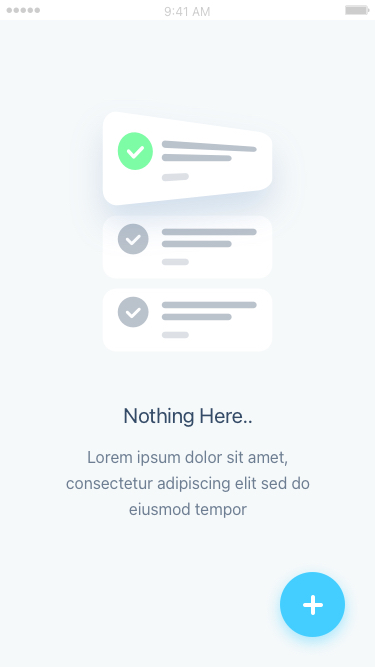
Text in this UI design:
Lorem ipsum dolor sit amet, consectetur adipiscing elit sed do eiusmod tempor
Nothing Here..